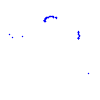
Particle: kaon